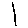
Label: line